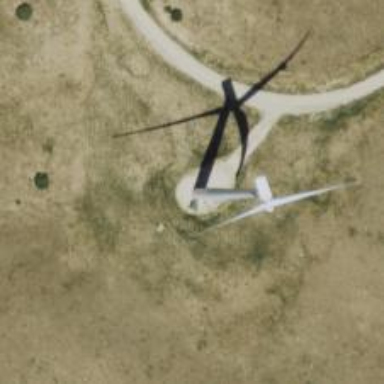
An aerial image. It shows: Wind generator powered by horizontal axis wind turbine.